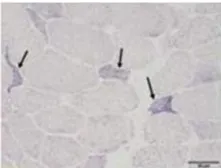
(A-C) After 4 months of hospitalization, muscle biopsy results revealed no remarkable mitochondrial abnormalities (including RRF) following histochemical analysis. However, 6 months after disease onset, modified Gomori trichrome staining of muscle biopsy specimens revealed the presence of scattered ragged red fibers (RRF, arrow in A), while succinate dehydrogenase staining revealed the presence of ragged blue fibers (arrow in B). Cytochrome C oxidase histochemical analyses revealed a diffuse reduction in the number of fibers (arrow in C). Bar represents 50 mum.
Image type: pathology (methenamine_silver)